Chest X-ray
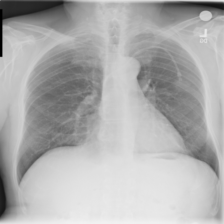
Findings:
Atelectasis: negative
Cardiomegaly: negative
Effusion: negative
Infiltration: negative
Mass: negative
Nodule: negative
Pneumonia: negative
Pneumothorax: negative
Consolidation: negative
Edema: negative
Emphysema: negative
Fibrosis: negative
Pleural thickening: negative
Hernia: negative